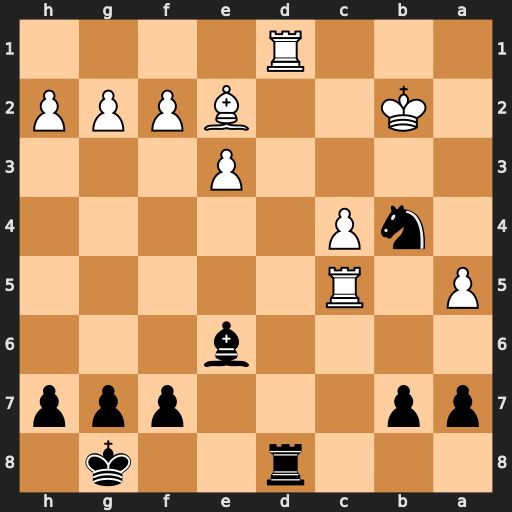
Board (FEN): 3r2k1/pp3ppp/4b3/P1R5/1nP5/4P3/1K2BPPP/3R4
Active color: b
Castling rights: -
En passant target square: -
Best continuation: Rxd1 Bxd1 Nd3+ Kc3 Nxc5